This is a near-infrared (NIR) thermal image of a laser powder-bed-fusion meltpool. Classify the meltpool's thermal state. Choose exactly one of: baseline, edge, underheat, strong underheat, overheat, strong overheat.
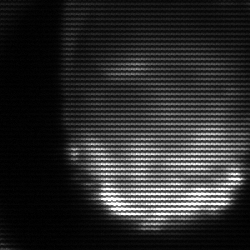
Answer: edge